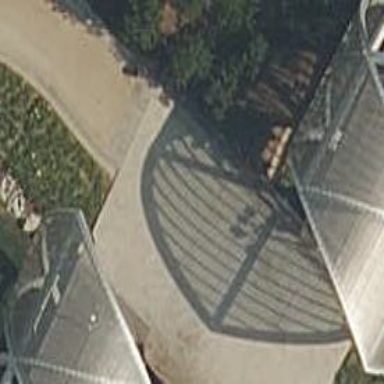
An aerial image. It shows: Path on bridge.